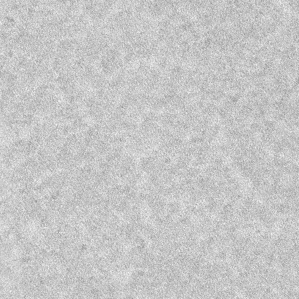
Label: frost